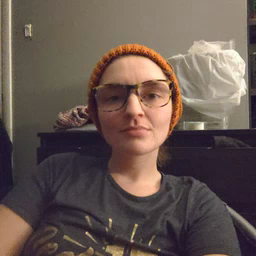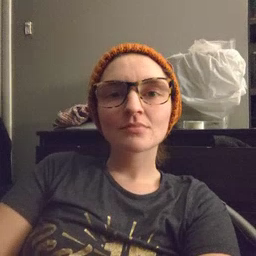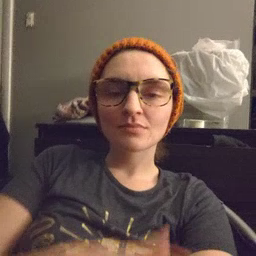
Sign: farm